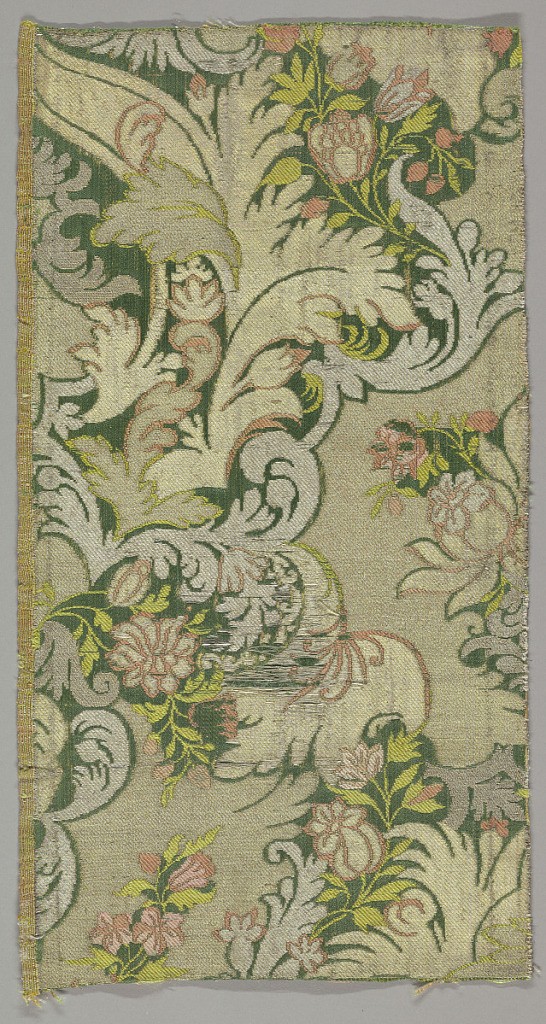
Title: Fragment
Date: early 18th century
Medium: silk, metallic yarns Technique: satin weave with supplementary weft patterning (brocaded)
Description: Fragment of brocaded silk showing large-scale design of scrolling acanthus-like leaves in gold and silver, and smaller-scale flowers in polychrome silks on a deep green satin weave ground. The pattern is so closely related arranged that only small areas of ground fabric are left uncovered. Left selvage present.